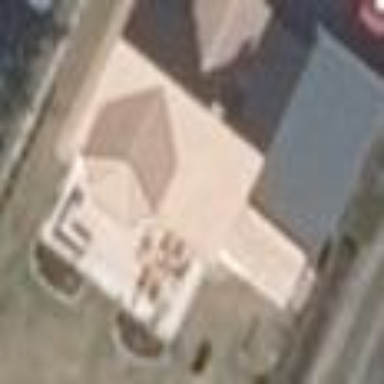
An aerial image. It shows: Simple and straightforward house.